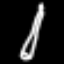
Label: pencil